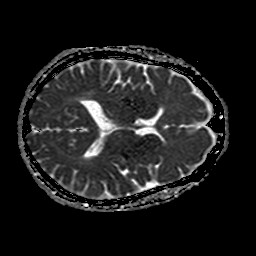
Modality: ADC
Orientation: axial
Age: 63
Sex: female
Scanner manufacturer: philips
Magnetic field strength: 1.5 T
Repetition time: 3.538 s
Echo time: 0.09411 s